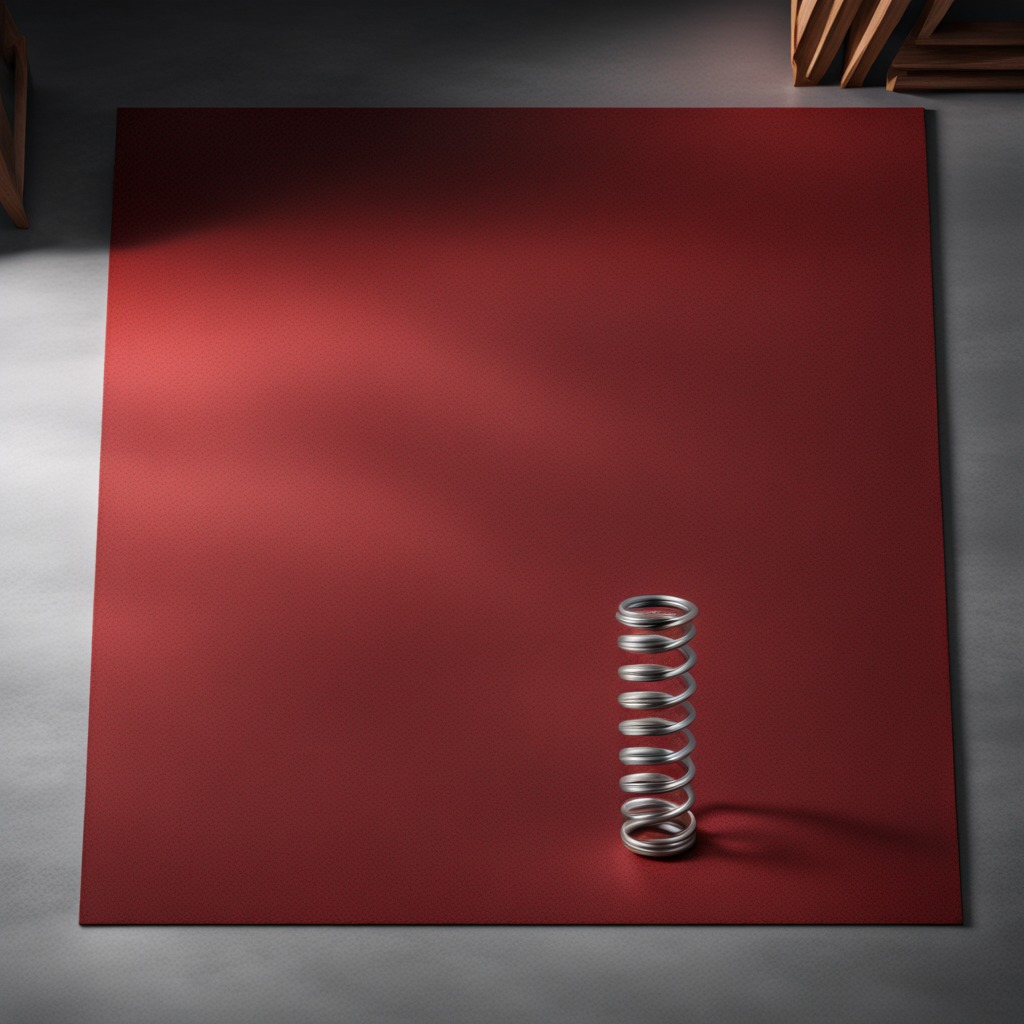
A coiled metal spring lies on a clean granite tabletop covered with a red rubber mat inside a workshop under bright overhead lighting crisp shadows high clarity worn but beneath the mat.